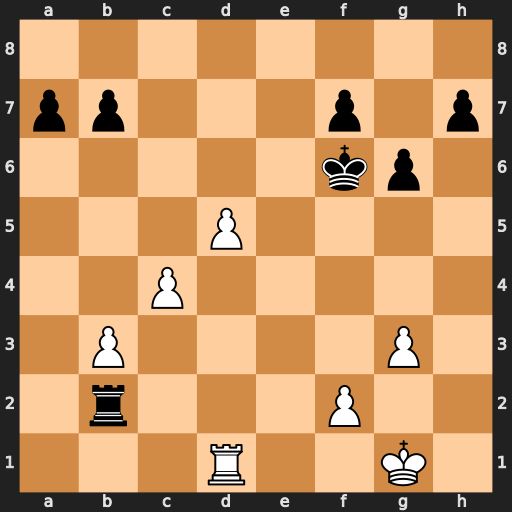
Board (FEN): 8/pp3p1p/5kp1/3P4/2P5/1P4P1/1r3P2/3R2K1
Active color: w
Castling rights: -
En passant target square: -
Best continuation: d6 Ke6 d7